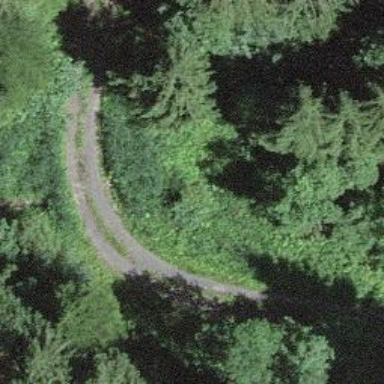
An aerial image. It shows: Culvert tunnel.